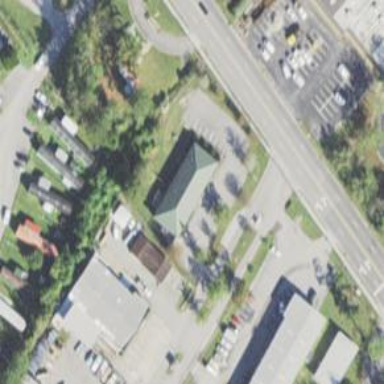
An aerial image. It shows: Veterinary facility.